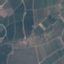
Land use / land cover: PermanentCrop